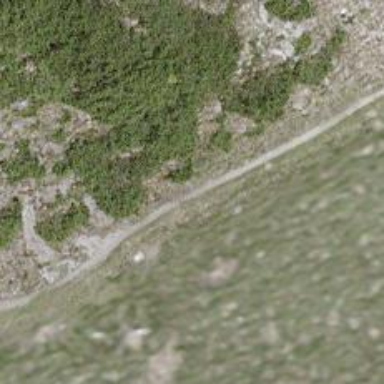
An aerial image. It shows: Path with excellent trail visibility.